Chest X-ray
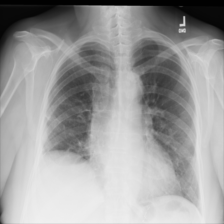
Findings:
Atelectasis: negative
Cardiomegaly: negative
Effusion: negative
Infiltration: negative
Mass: negative
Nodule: negative
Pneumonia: negative
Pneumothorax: negative
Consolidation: negative
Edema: negative
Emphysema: negative
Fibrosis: negative
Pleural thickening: negative
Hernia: negative